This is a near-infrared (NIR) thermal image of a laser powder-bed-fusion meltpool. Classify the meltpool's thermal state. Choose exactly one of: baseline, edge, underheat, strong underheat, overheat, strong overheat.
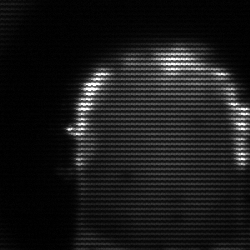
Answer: baseline